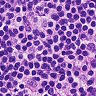
Metastatic tissue present: no